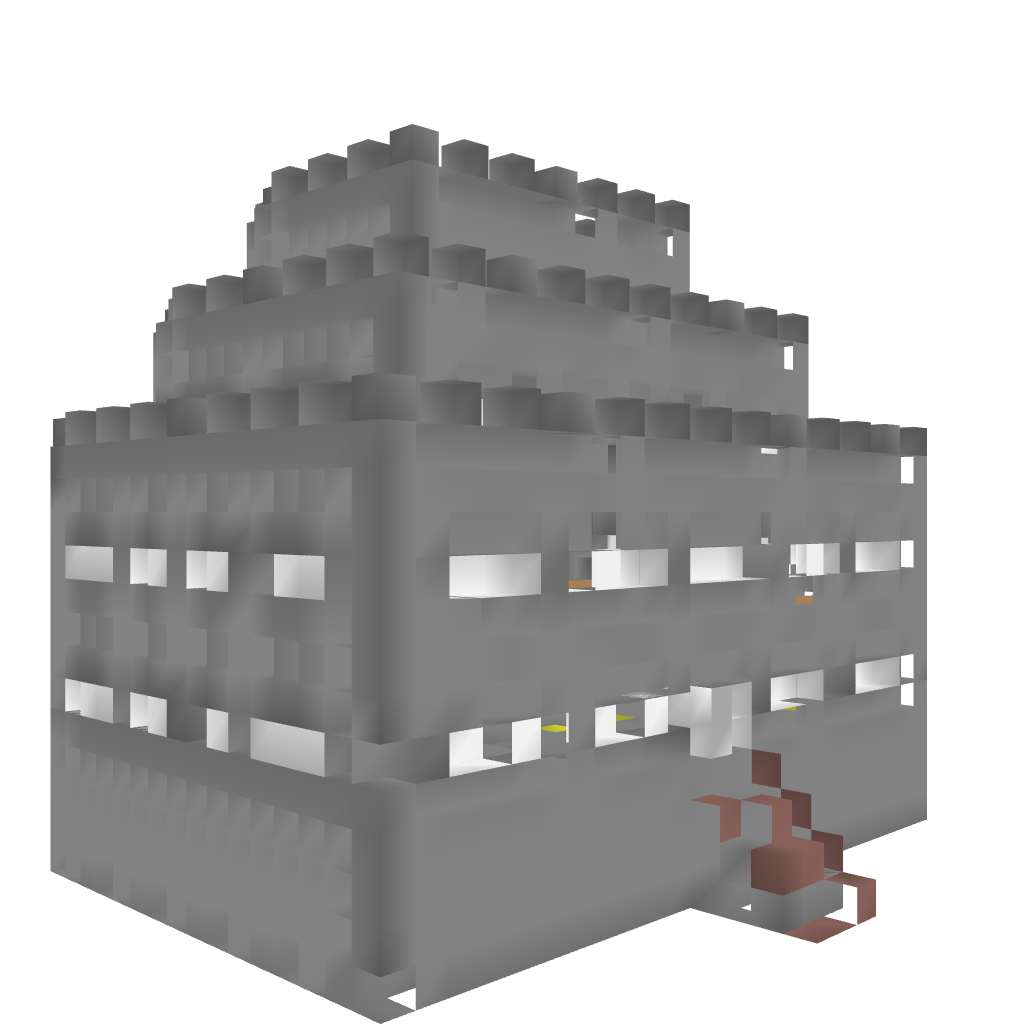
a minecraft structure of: Brick Fortress bad low quality